Chest X-ray:
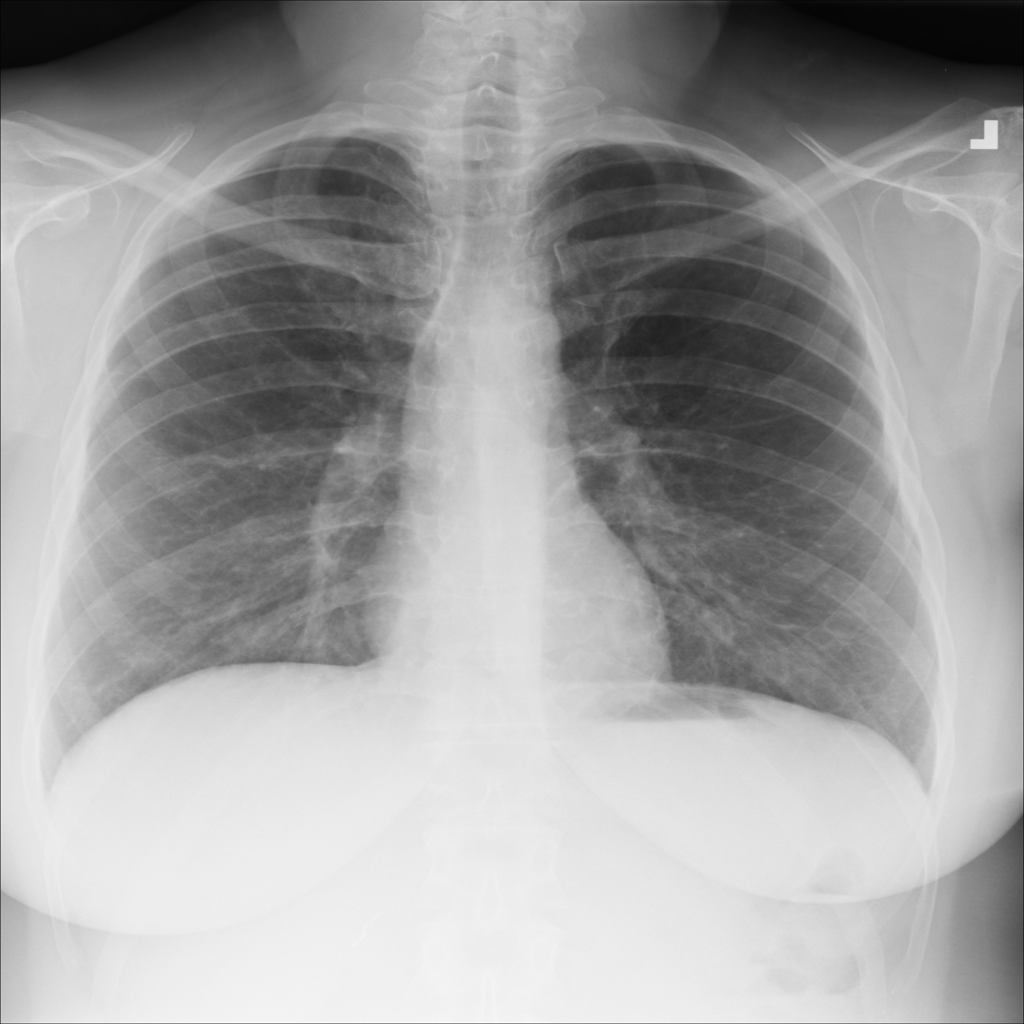
Findings: Emphysema
No abnormal finding: no